七年级 · 度量几何学
如图, 在数轴上有 $A, B, C, D, E$ 五个整数点(即各点均表示整数), 且 $A B=2 B C=3 C D=$ $4 D E$, 若 $A, E$ 两点表示的数分别为 -13 和 12 , 那么该数轴上上述五个点所表示的整数中, 离线段 $A E$ 的中点最近的整数是 ( )

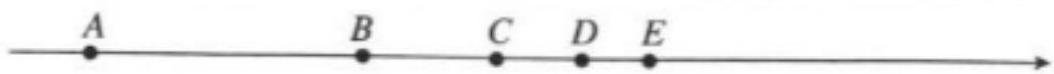
5
B. -1
C. 9
D. 2

第 II 卷（非选择题）
答案: C